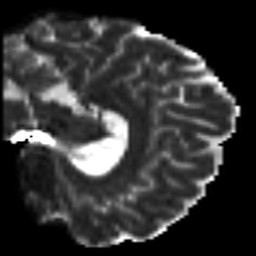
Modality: T2w
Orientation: sagittal
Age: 32
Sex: female
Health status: healthy
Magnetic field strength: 3 T
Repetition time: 8.4 s
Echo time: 0.0926 s